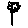
Label: flower